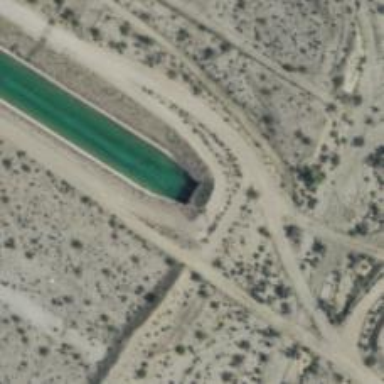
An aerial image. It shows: Culvert tunnel carrying water for canal.